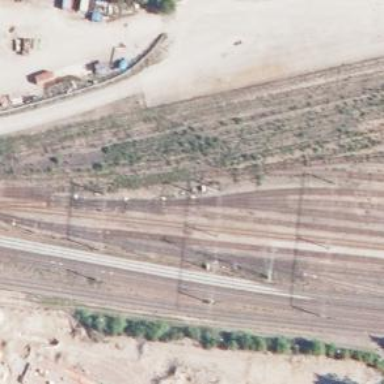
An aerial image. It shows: Rail yard with electrified contact lines for the railway.